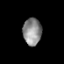
Tissue: prostate
Cell type: T cells
Senescence score: 0.2564
Nuclear area (px): 490
Mean DAPI intensity: 140.533